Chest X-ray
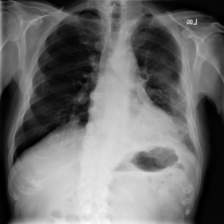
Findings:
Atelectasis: negative
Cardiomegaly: negative
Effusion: negative
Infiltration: negative
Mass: positive
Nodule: negative
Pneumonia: negative
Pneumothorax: negative
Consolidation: negative
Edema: negative
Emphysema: negative
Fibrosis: negative
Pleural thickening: negative
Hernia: negative